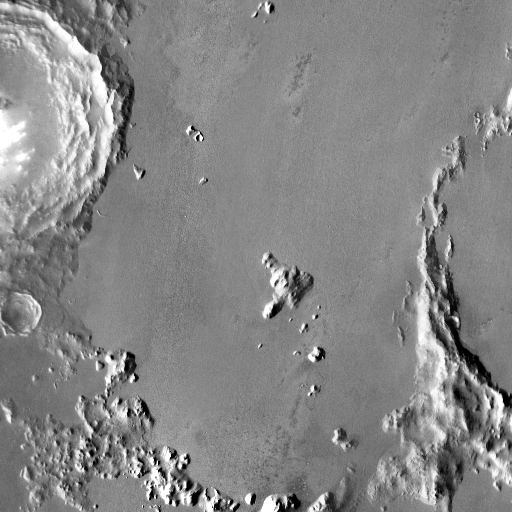
Crater classes present: Background, Other